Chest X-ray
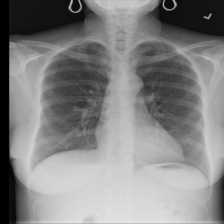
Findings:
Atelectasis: negative
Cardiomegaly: negative
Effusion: negative
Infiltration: negative
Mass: negative
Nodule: negative
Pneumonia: negative
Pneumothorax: negative
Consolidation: negative
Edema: negative
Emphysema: negative
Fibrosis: negative
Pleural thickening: negative
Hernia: negative